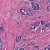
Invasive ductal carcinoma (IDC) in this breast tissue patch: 1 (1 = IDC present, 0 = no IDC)